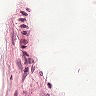
Metastatic tissue present: no